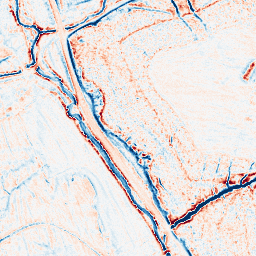
Category: edge_preserving
Decomposition family: anisotropic_diffusion
Decomposition parameters: iterations: 10
kappa: 30
gamma: 0.2
Upsampling method: quadratic
Upsampling parameters: scale: 4
Upsampling scale: 4